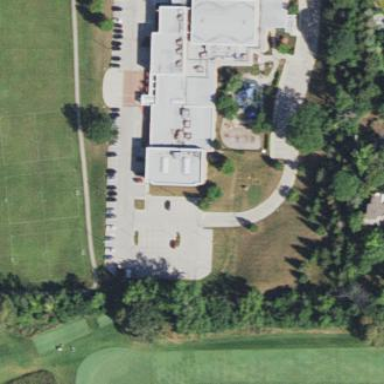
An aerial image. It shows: Building that houses fitness center with basketball and fitness amenities.